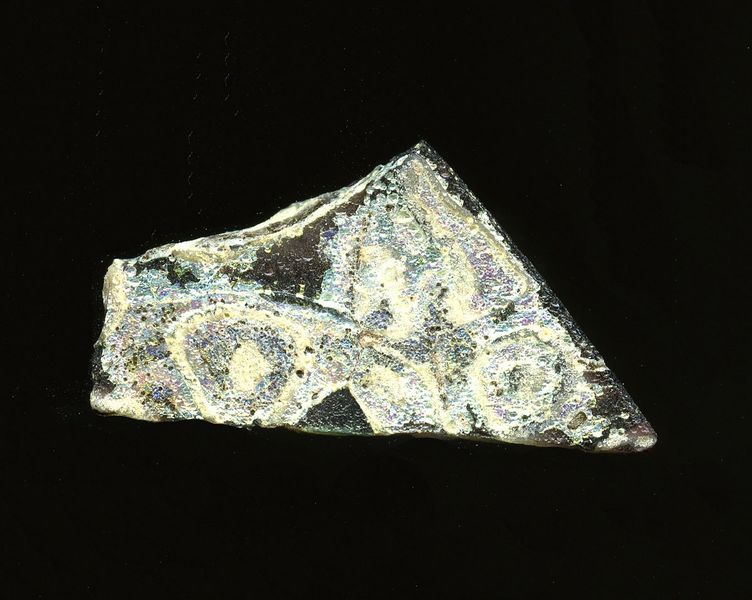
Titel: Glasgefäß (Fragment)
Standort: Hamburg
Institution: Museum für Kunst und Gewerbe Hamburg
Schlagwörter: glas, muster, antike, technik, kaiserzeit, blumenornamente, gefäß, frühe kaiserzeit, prinzipat, römische, millefiori, mittlere, späte